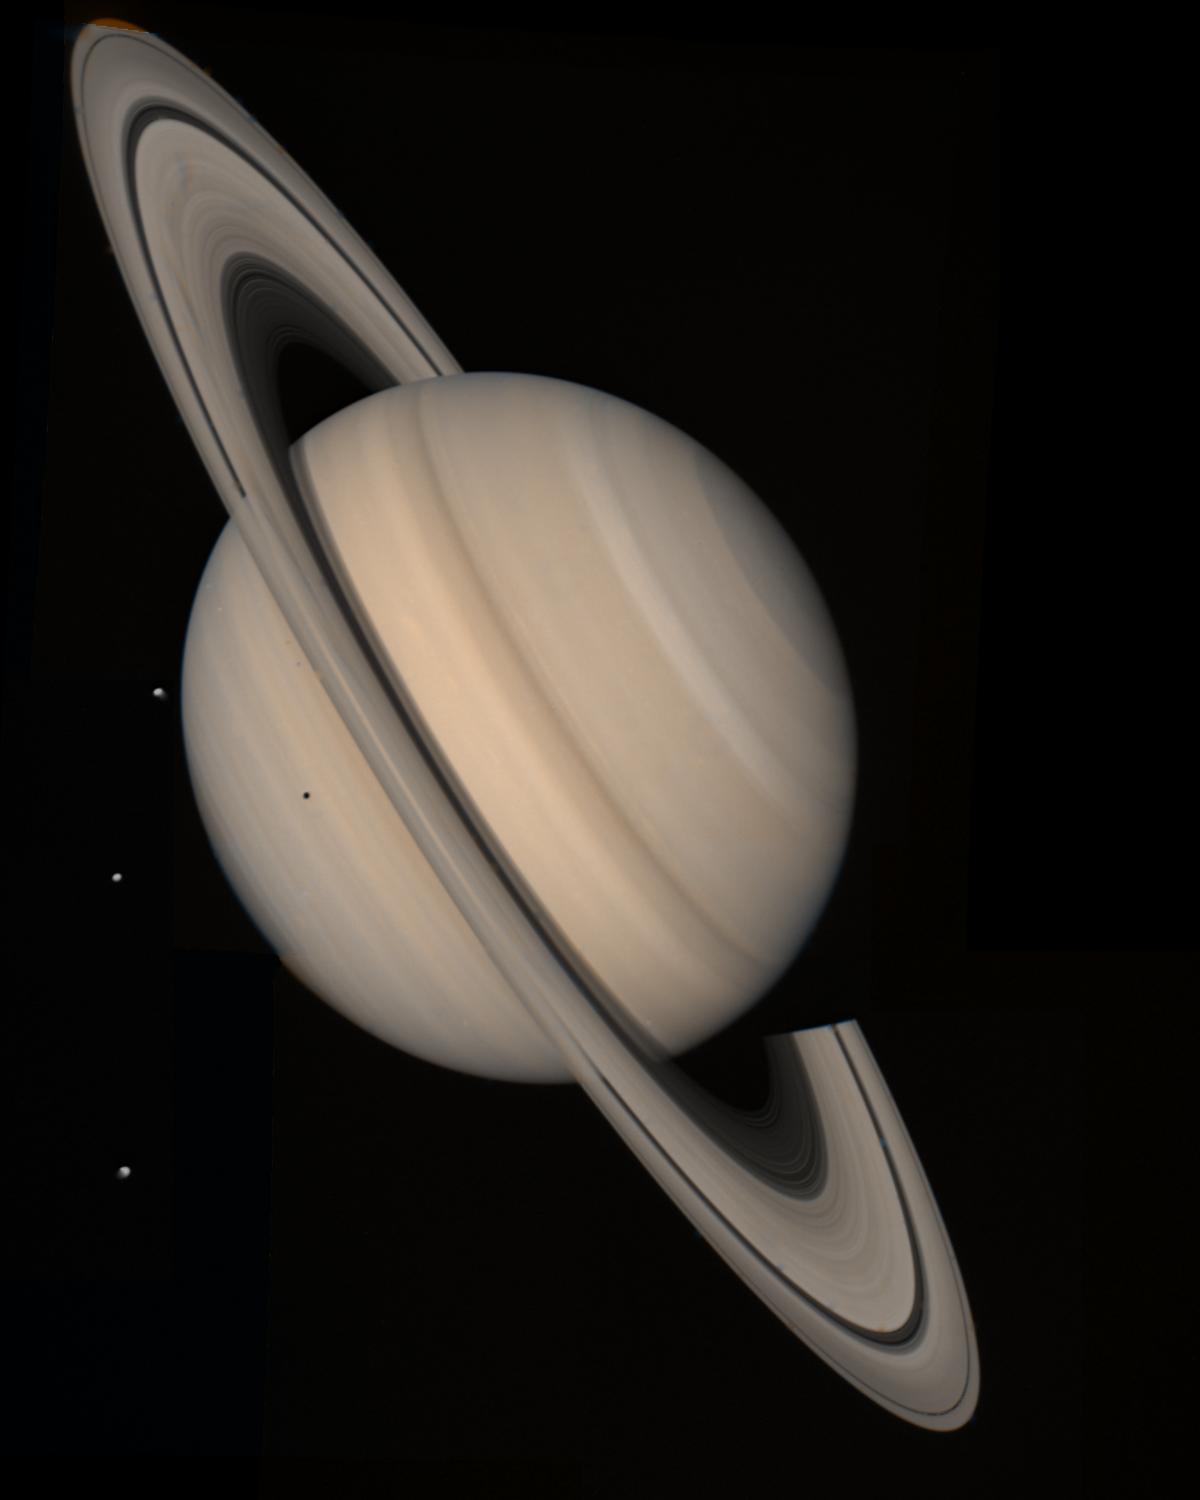
Saturn Taken from Voyager 2 Saturn, Voyager